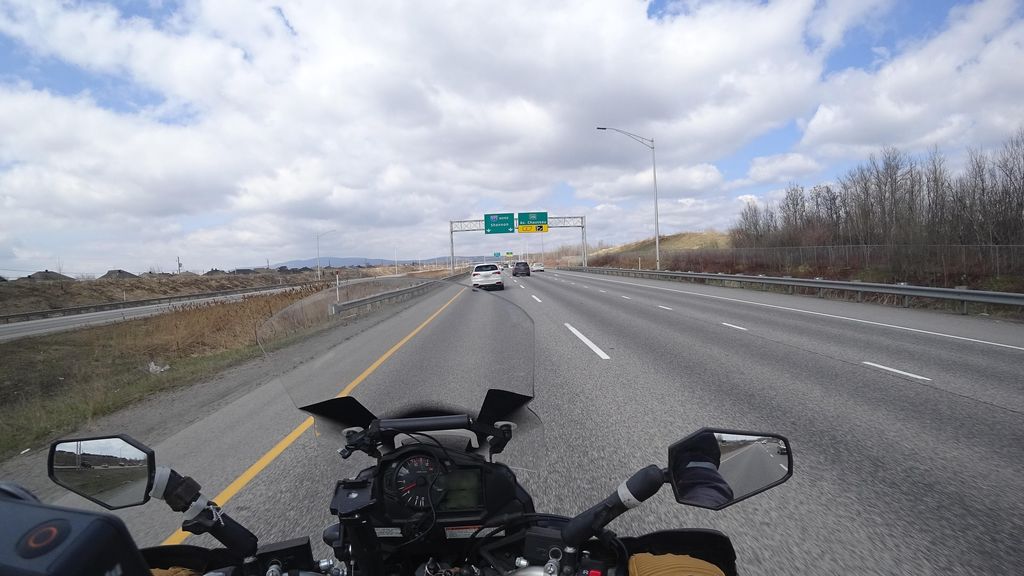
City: quebec_city